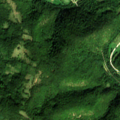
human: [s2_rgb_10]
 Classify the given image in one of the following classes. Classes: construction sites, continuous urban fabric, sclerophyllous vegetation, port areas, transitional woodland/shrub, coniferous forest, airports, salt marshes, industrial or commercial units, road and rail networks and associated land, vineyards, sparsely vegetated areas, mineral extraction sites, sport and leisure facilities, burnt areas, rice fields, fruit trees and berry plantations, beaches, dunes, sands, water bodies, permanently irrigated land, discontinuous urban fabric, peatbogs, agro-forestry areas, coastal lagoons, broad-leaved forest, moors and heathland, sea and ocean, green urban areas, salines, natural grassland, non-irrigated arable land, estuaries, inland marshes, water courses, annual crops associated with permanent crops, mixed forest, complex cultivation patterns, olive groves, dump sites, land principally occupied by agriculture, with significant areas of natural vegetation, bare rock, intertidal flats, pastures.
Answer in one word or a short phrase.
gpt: complex cultivation patterns, land principally occupied by agriculture, with significant areas of natural vegetation, broad-leaved forest